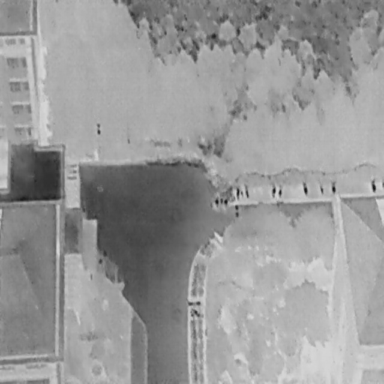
There are eight Bicycles in the infrared image.